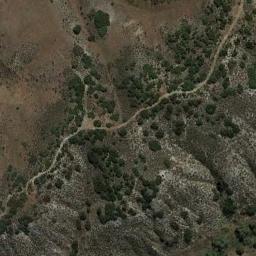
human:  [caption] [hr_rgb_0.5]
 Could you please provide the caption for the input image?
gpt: Some disconnected chaparrals grow in the small hills and some dirt roads beside .

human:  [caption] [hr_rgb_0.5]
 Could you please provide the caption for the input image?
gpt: There is a winding path in the jungle .

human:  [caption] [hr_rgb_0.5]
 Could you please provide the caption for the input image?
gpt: The chaparral is in the mountain with a road pass by .

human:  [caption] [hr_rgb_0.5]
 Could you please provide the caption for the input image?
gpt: Chaparral is distributed at the junction of sand and green land .

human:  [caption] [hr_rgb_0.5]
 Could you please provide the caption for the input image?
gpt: The plants in the chaparral are sparse .